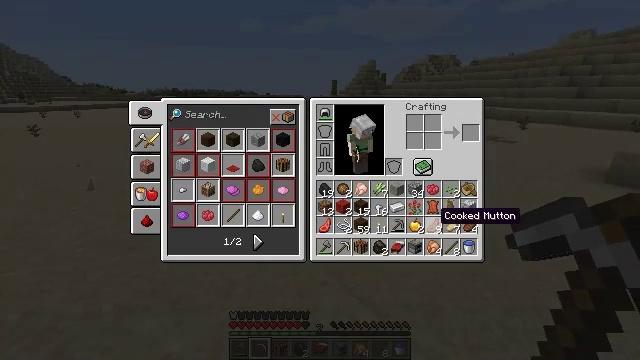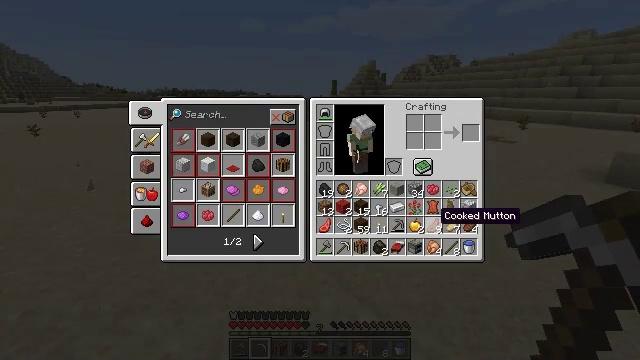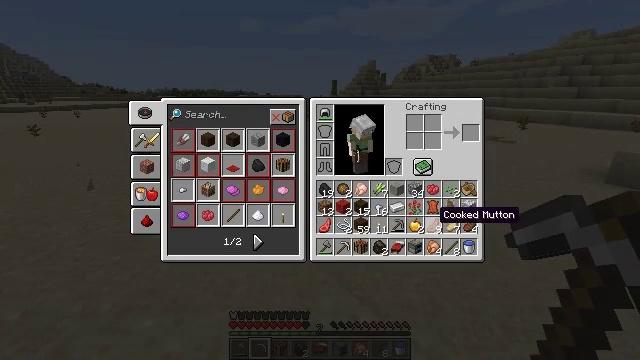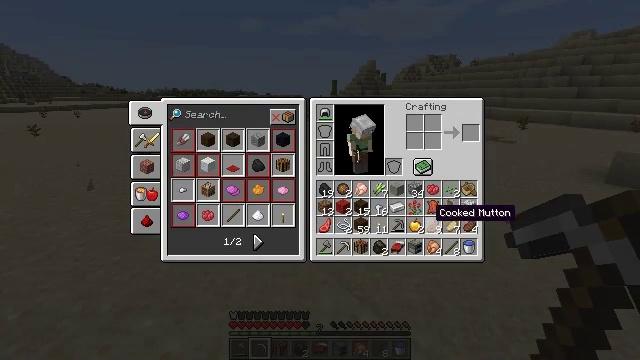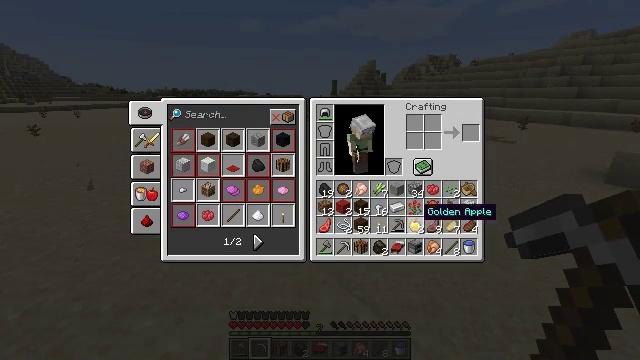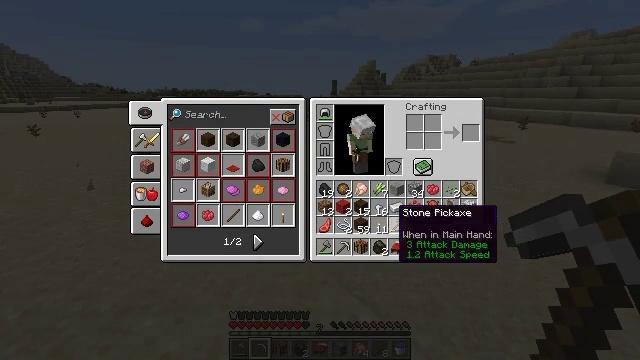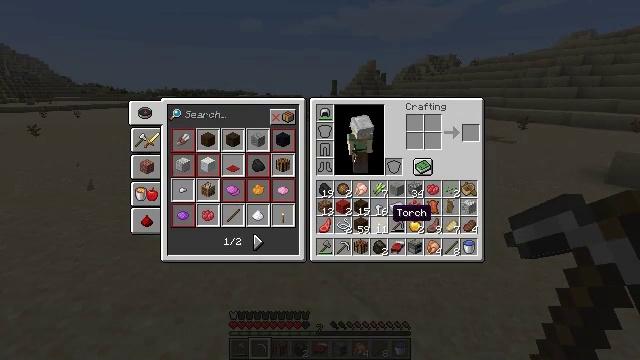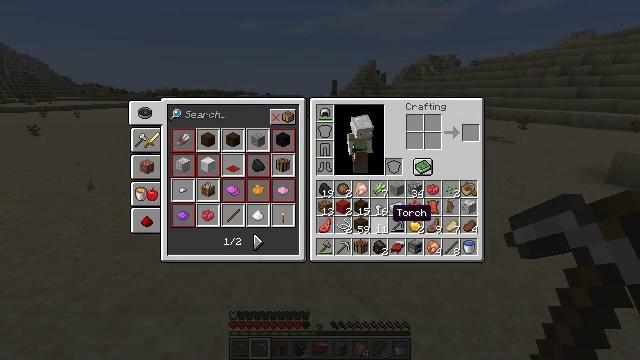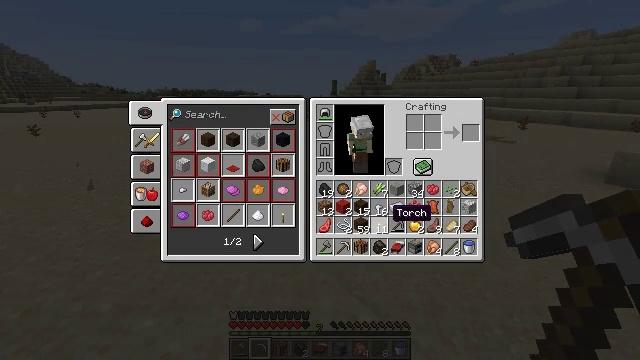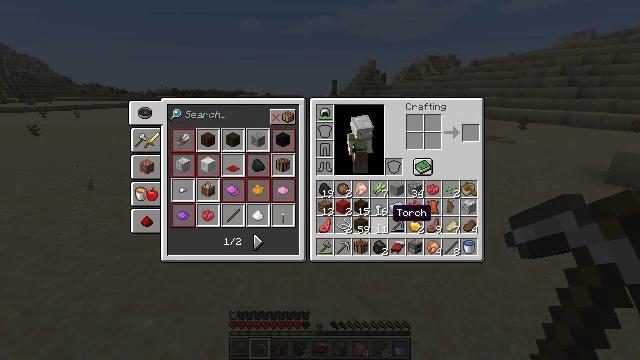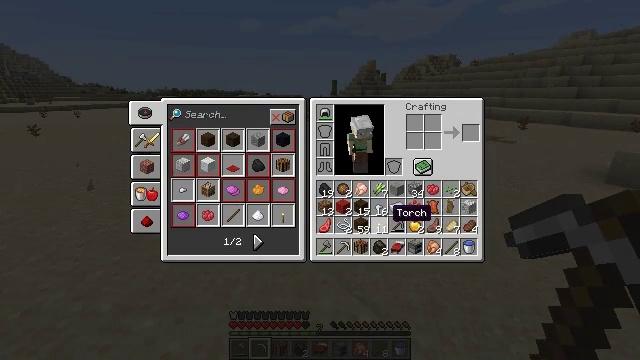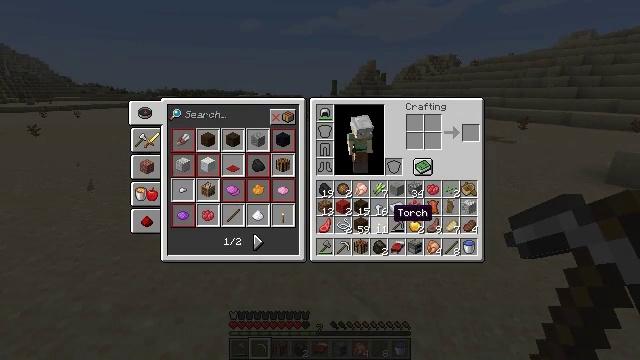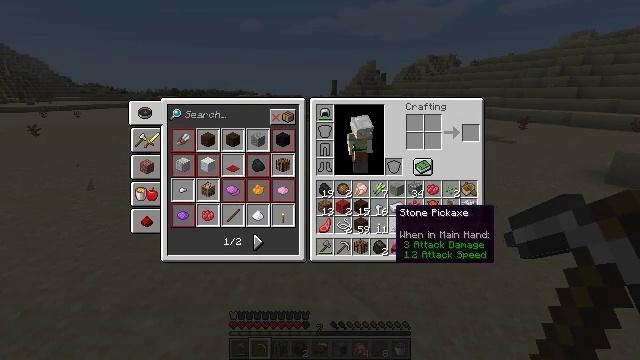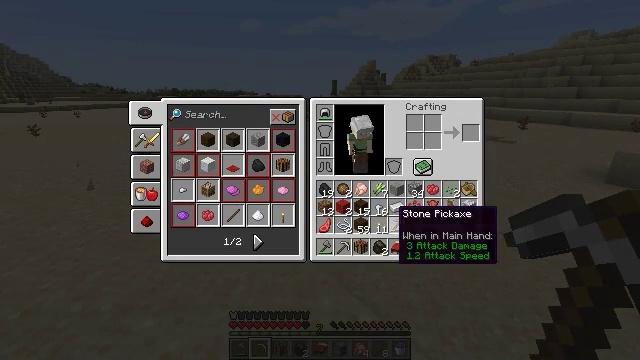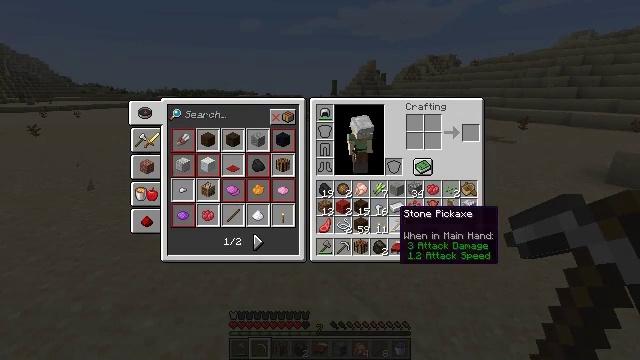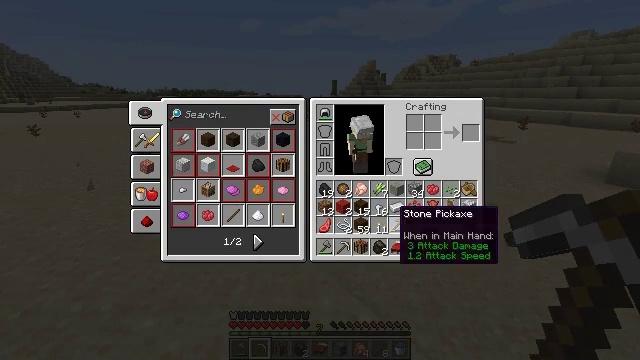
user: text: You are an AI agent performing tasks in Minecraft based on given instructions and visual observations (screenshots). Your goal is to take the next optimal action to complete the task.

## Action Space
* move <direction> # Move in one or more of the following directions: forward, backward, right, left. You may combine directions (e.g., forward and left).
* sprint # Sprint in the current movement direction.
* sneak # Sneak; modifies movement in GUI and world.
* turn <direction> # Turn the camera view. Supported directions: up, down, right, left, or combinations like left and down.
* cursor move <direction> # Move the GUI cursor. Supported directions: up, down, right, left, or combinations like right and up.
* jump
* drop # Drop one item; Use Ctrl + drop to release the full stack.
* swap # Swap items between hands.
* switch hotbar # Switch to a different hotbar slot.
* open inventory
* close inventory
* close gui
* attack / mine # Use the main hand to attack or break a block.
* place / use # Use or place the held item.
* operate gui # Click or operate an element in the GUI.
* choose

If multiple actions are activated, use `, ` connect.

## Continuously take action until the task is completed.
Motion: motion action
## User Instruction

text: Drop a rose bush.
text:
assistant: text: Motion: no_op
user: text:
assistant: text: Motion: no_op
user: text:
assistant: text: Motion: no_op
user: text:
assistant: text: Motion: cursor move left
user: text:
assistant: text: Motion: cursor move left
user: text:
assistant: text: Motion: no_op
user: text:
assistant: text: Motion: no_op
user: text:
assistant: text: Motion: sneak
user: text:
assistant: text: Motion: sneak
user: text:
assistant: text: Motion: sneak
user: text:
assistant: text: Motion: no_op
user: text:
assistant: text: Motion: no_op
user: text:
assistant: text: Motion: no_op
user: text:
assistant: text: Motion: no_op
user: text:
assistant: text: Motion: no_op
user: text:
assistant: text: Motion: operate gui
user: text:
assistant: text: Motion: operate gui
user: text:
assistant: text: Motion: operate gui
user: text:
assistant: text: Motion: cursor move left
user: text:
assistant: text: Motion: cursor move left
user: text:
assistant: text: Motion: cursor move left
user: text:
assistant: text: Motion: no_op
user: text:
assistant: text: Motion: no_op
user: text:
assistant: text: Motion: cursor move left
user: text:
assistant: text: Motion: no_op
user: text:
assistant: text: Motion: no_op
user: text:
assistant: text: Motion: operate gui
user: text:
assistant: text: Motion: operate gui
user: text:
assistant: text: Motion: operate gui
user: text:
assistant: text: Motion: no_op